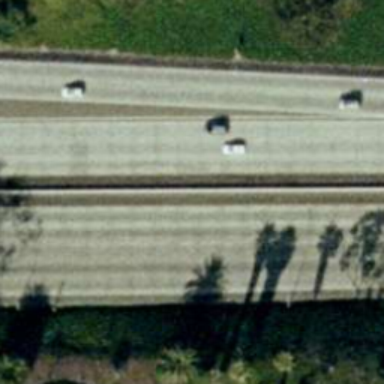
There are two straight freeways closed to each other .